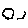
Label: hexagon